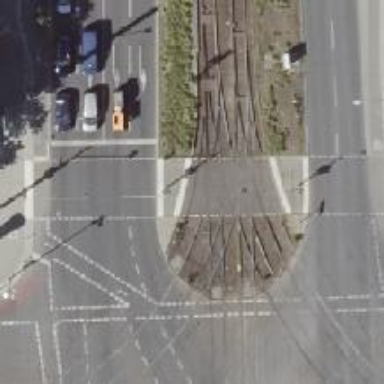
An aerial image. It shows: Railway crossing.